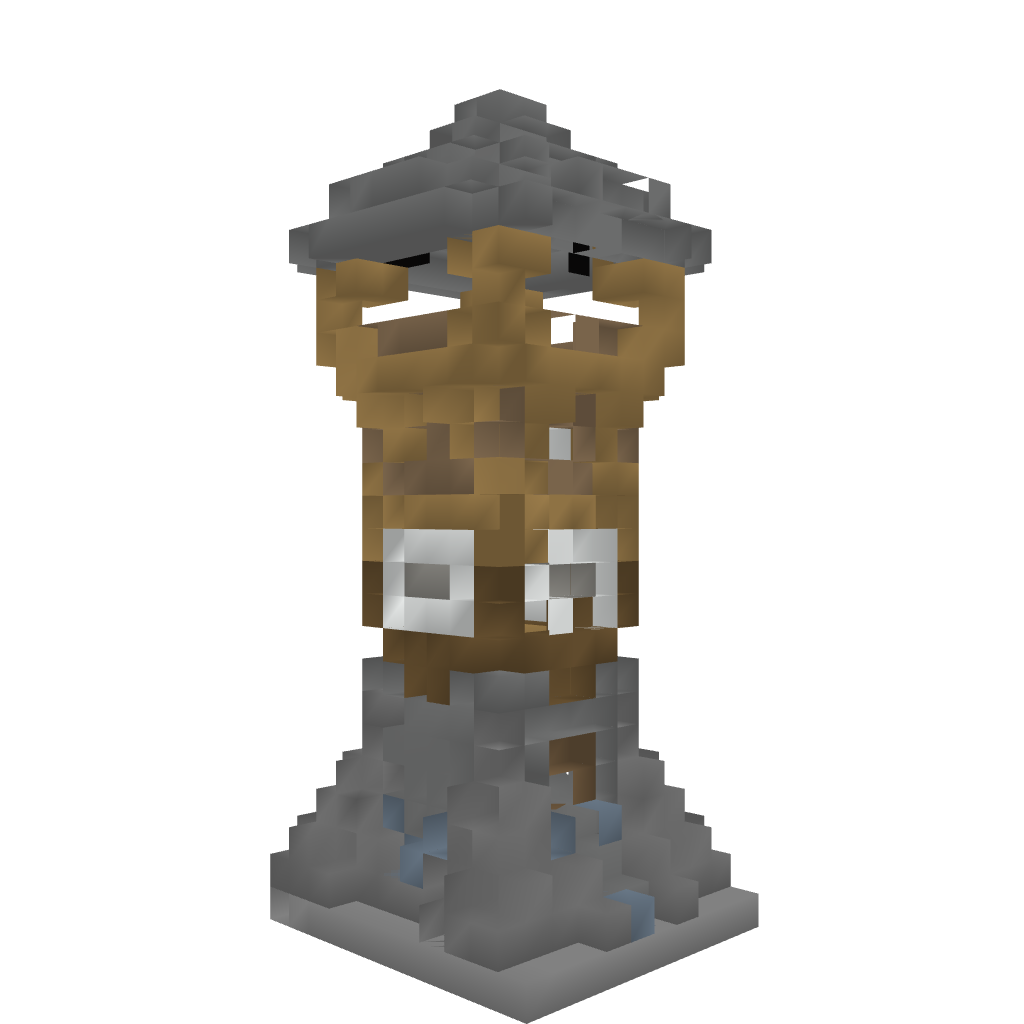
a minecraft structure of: Watch Tower